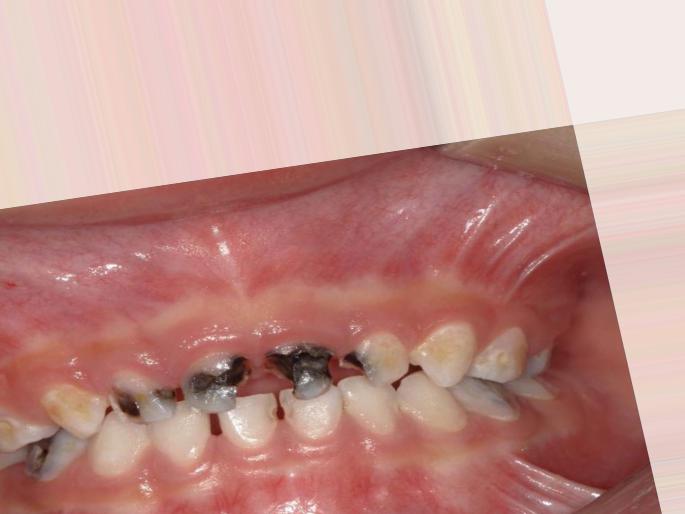
Condition: Caries